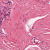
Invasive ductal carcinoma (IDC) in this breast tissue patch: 0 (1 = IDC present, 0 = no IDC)